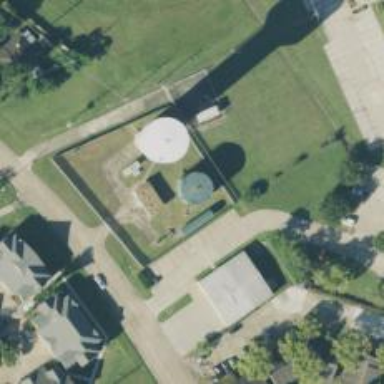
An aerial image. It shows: Storage tank that is man-made.